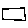
Label: square